Field crop: tomato
Growth stage: 1
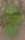
Species: solanum